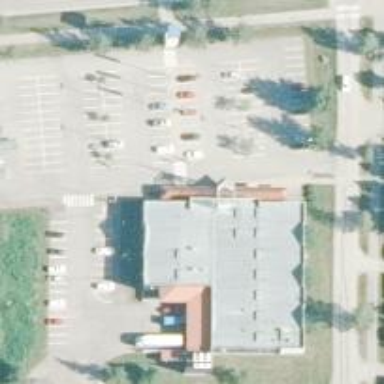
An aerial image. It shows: Convenience shop.